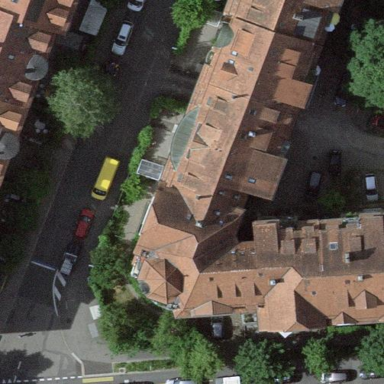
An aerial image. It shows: Building with apartments featuring unique double saltbox roof shape.